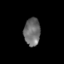
Tissue: skin
Cell type: Epithelial cells
Senescence score: 0.2538
Nuclear area (px): 445
Mean DAPI intensity: 109.425